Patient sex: F
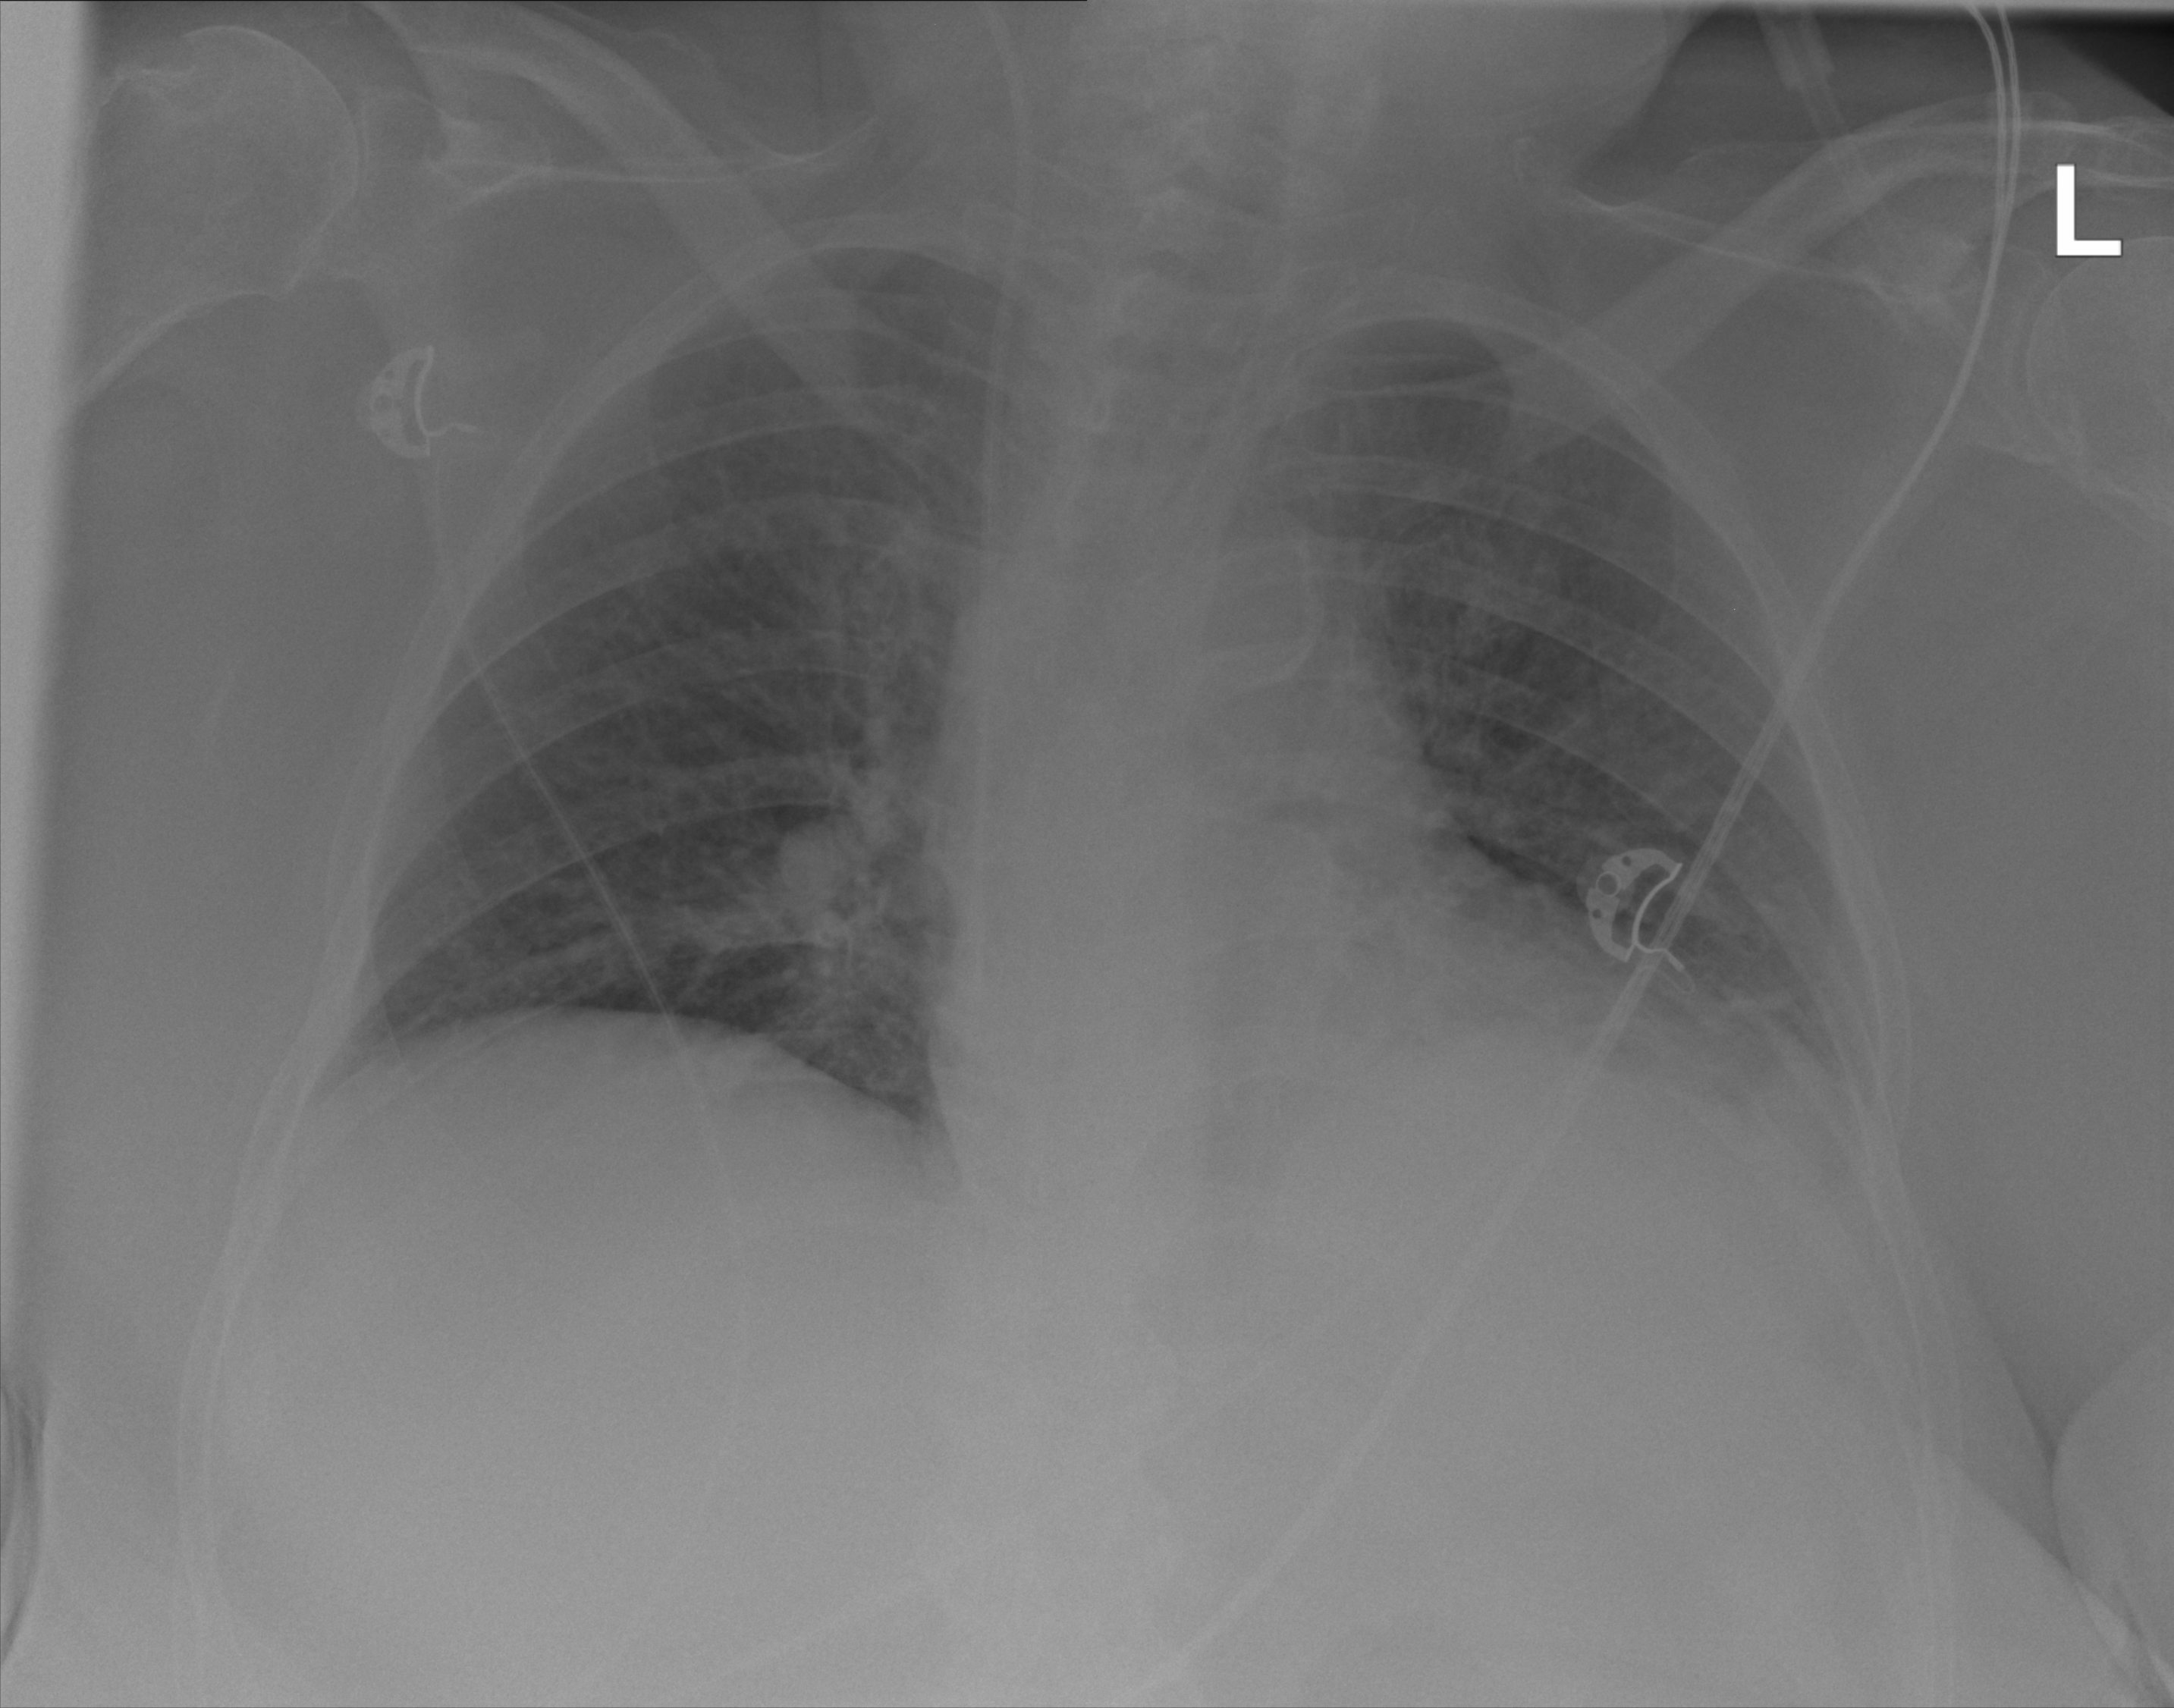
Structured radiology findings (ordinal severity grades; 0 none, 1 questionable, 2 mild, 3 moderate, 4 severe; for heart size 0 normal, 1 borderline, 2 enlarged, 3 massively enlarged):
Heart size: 0
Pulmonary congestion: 0
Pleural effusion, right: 0
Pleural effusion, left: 2
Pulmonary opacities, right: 0
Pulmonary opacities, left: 1
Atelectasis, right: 0
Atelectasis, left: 2